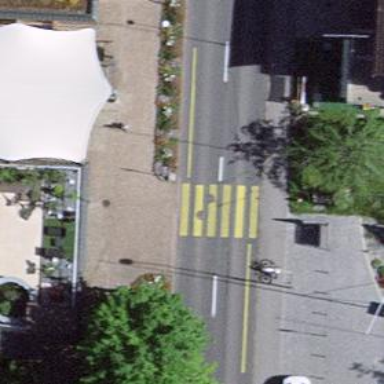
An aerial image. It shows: Zebra crossing on the road.